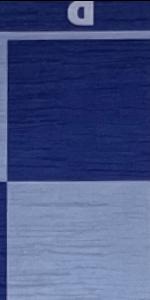
Label: Empty